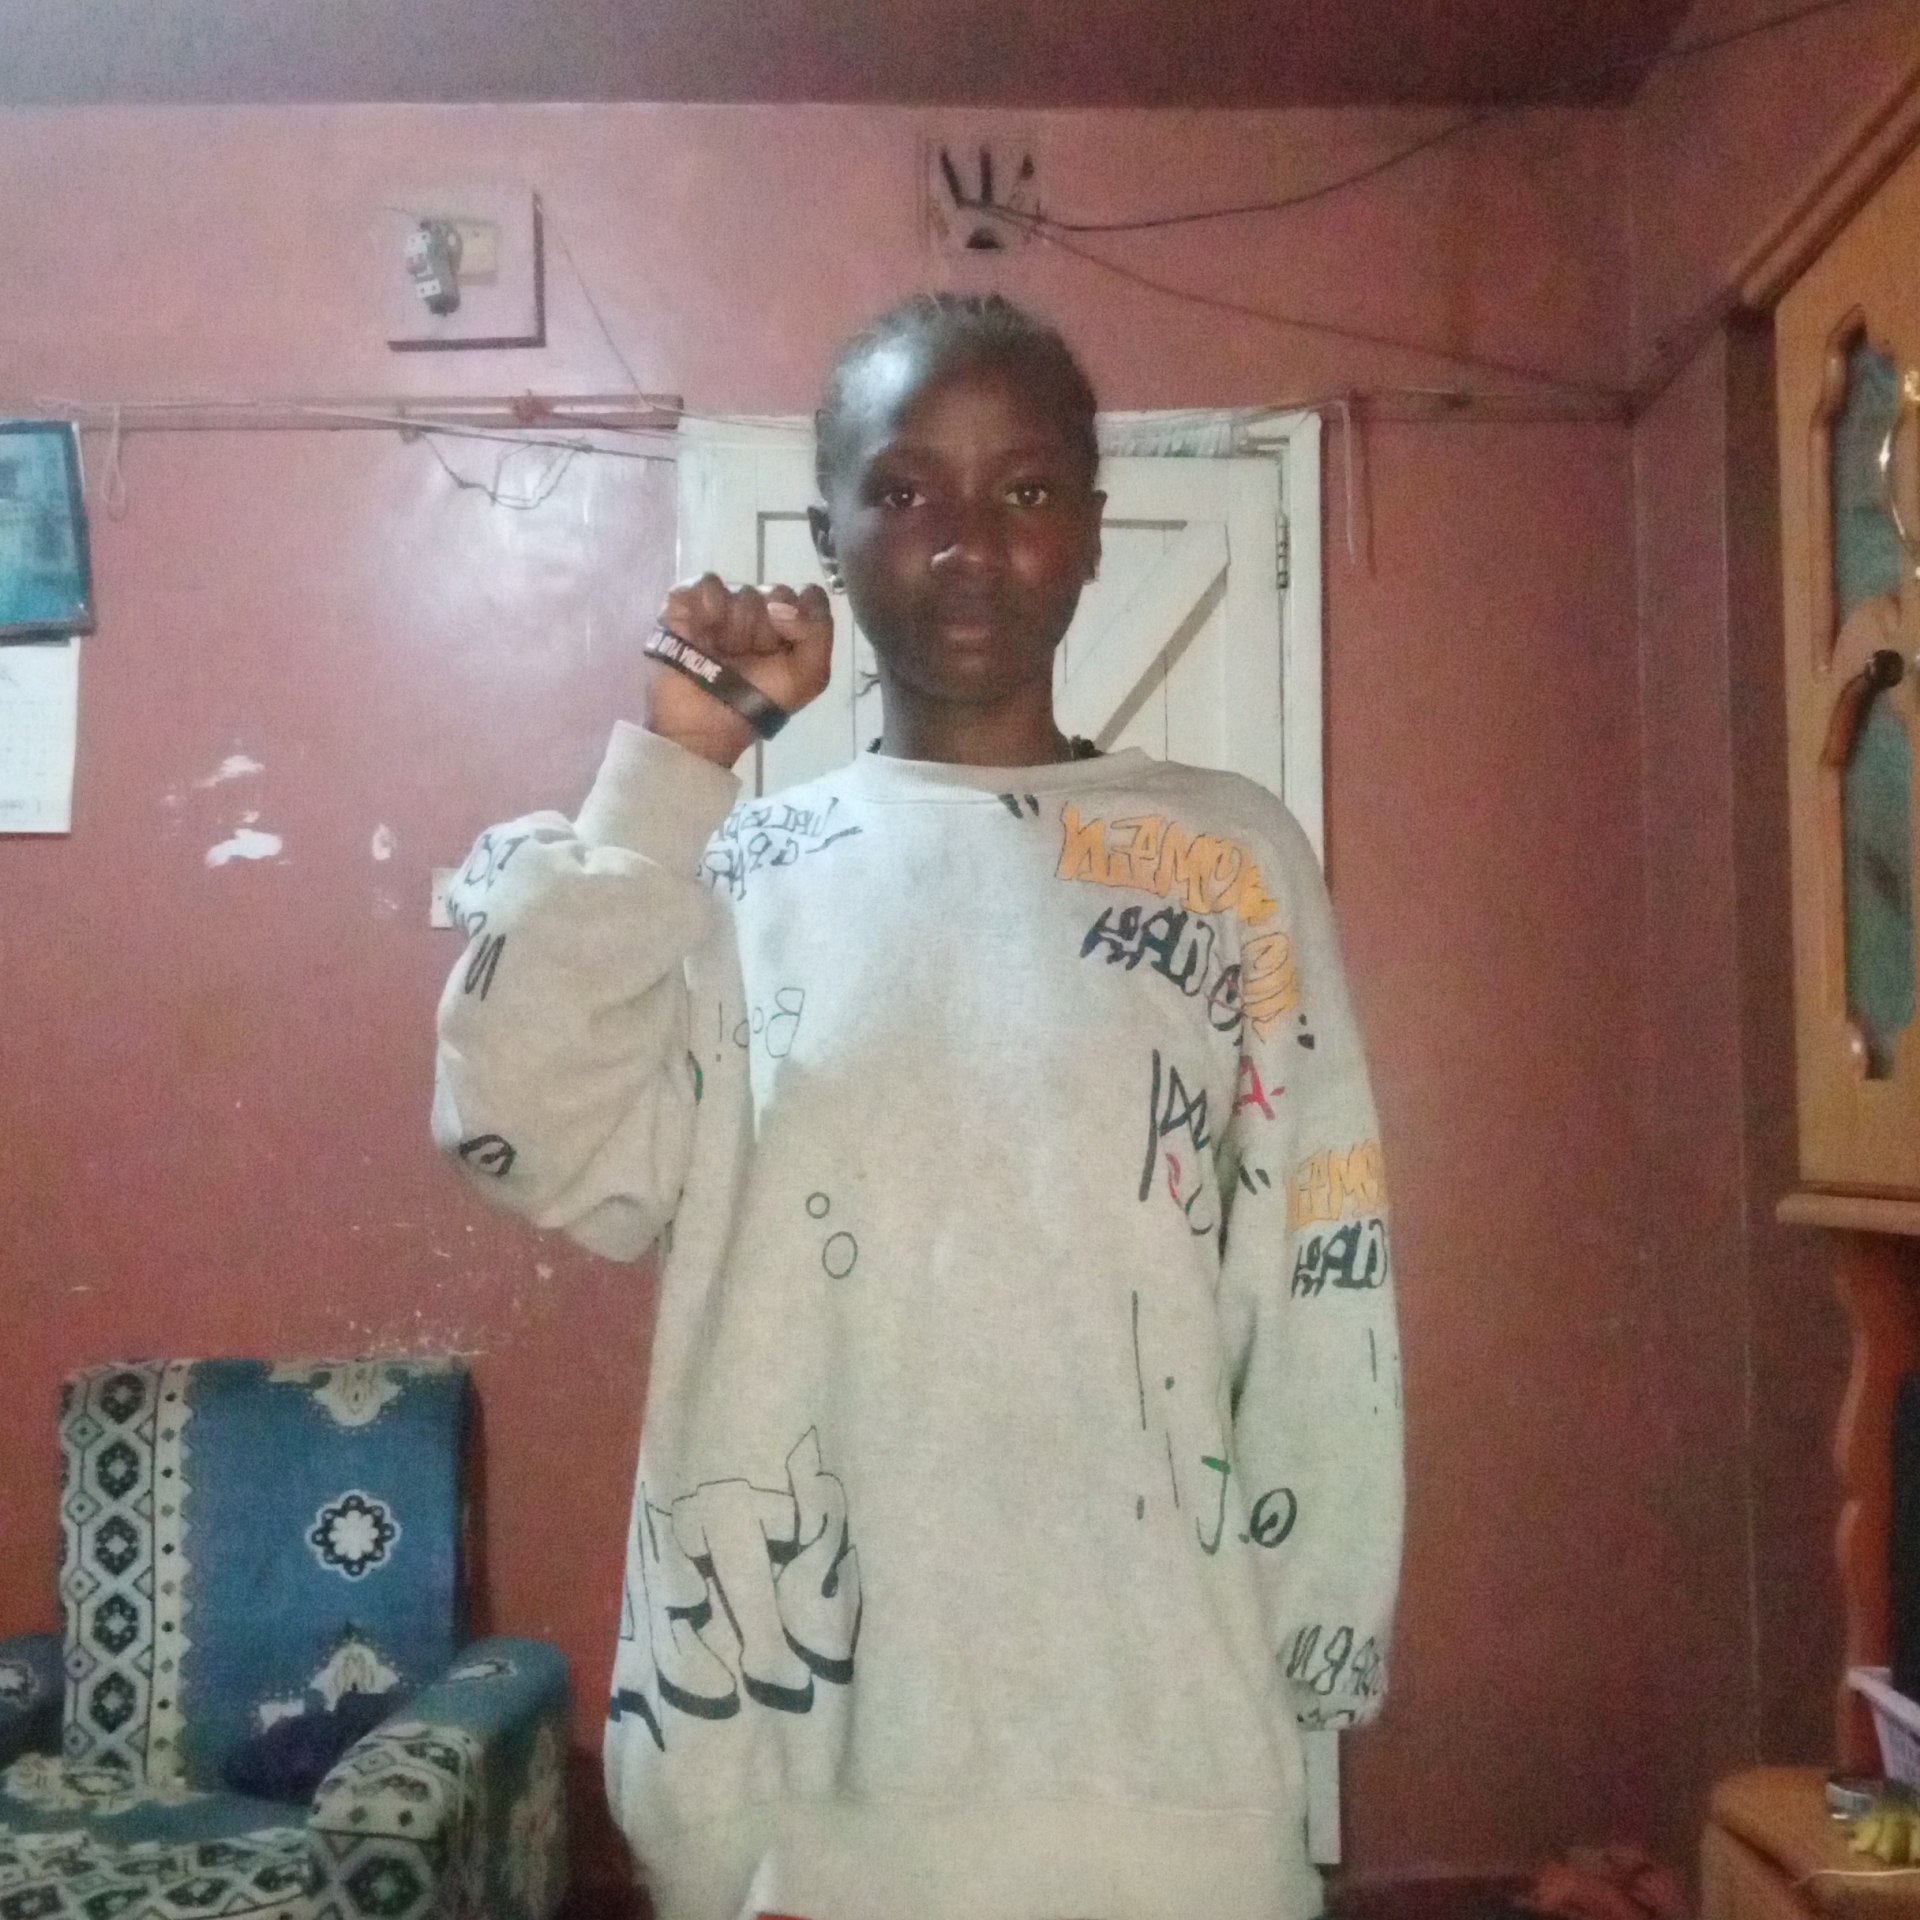
Label: noise